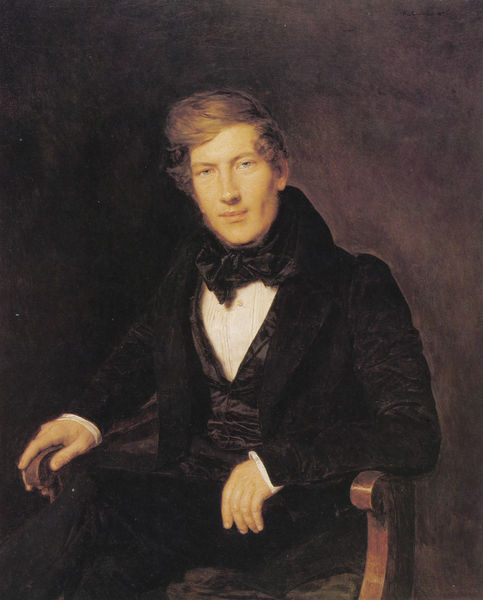
Titel: Bildnis des Brauers Anton Mayer
Künstler: Ferdinand Georg Waldmüller
Standort: Nürnberg.
Institution: Germanisches Nationalmuseum
Schlagwörter: dunkel, gemälde, hand, kopf, mann, weiß, grün, sitzen, braun, elegant, finger, frisur, haar, hell, hintergrund, holz, licht, mund, nase, ohr, schwarz, stirn, stuhl, vordergrund, blick, schal, tuch, malerei, rock, schleife, anzug, blond, hemd, hose, jacke, jung, wand, arm, arme, augen, falten, gesicht, kragen, samt, bild, bildnis, herr, holzstuhl, hände, portrait, porträt, öl, auge, haare, halbfigur, mantel, pose, reich, sessel, sitzend, adel, klassizismus, augenbrauen, england, kinn, kontrast, lippen, ohren, scheitel, seide, vornehm, beine, lächeln, wangen, armlehne, lehne, sitz, ausdruck, lehnen, sturm, frack, polster, krawatte, realistisch, schmal, seitenscheitel, halstuch, stuhllehne, glänzend, edel, junge, knie, fliege, gehrock, kniestück, jacket, weste, geneigt, stütze, adeliger, manschetten, jüngling, armlehnen, veste, junger mann, männlich, mudn, wohlhabend, hüfte, dandy, freundlich, sitzportrait, sitzporträt, sitzmöbel, felmy, hoz, tolle, übereinandergeschlagen, überschlag, studio, anblicken, jugendlicher, byron, junger herr, sturmfrisur, wohlproportioniert